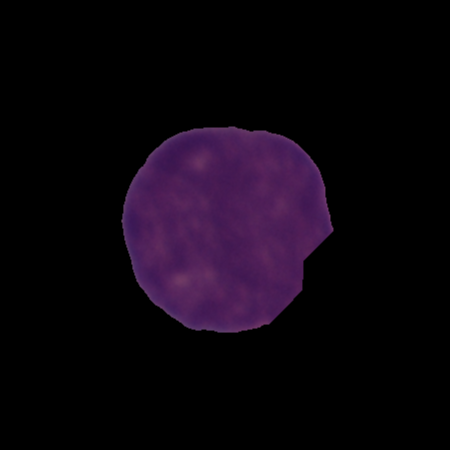
Label: cancer